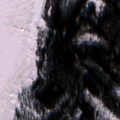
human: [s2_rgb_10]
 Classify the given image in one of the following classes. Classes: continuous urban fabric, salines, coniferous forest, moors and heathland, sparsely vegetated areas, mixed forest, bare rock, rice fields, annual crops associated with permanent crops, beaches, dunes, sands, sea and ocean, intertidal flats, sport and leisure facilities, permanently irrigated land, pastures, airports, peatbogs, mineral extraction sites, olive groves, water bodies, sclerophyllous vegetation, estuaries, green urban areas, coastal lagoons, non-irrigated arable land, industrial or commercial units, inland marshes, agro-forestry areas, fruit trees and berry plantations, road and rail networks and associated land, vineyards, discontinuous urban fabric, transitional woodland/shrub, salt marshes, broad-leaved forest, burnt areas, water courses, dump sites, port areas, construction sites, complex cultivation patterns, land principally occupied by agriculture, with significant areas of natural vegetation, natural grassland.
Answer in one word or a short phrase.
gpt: coniferous forest, transitional woodland/shrub, sea and ocean